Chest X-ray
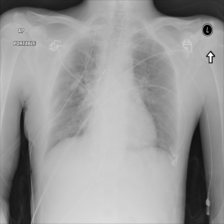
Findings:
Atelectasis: negative
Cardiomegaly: negative
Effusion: negative
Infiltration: negative
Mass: negative
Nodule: negative
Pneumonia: negative
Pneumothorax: negative
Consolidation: negative
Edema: negative
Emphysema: negative
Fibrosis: negative
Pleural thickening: negative
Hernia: negative